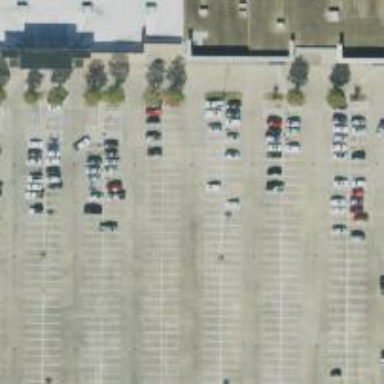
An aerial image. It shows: Parking space.